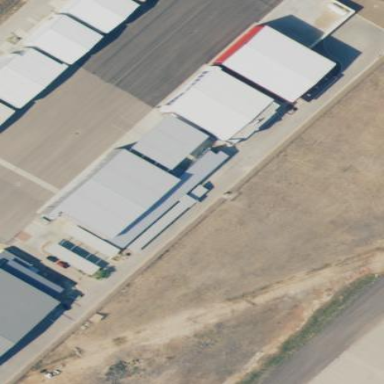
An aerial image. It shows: Hangar building.